Field crop: maize
Growth stage: 2
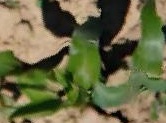
Species: maize